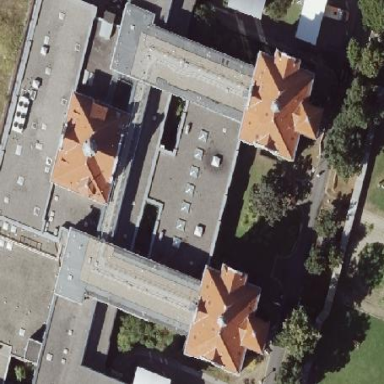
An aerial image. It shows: Hospital building.